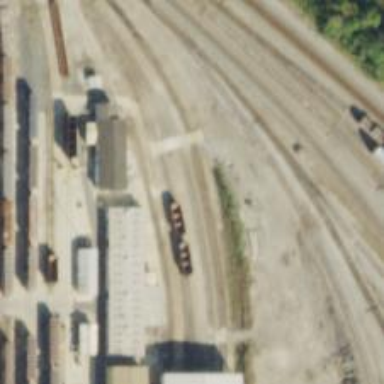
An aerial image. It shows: Railway yard used for servicing trains.